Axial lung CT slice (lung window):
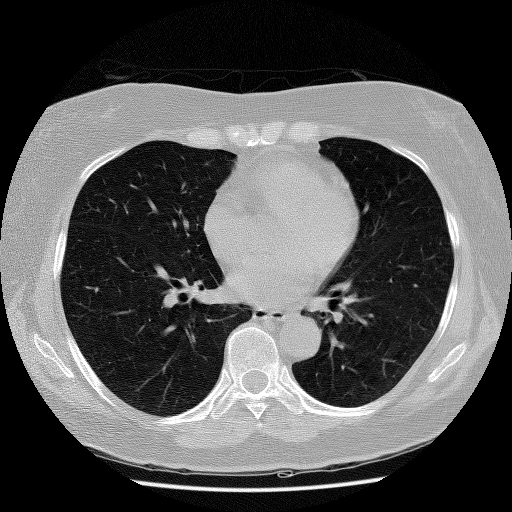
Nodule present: no